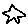
Label: star